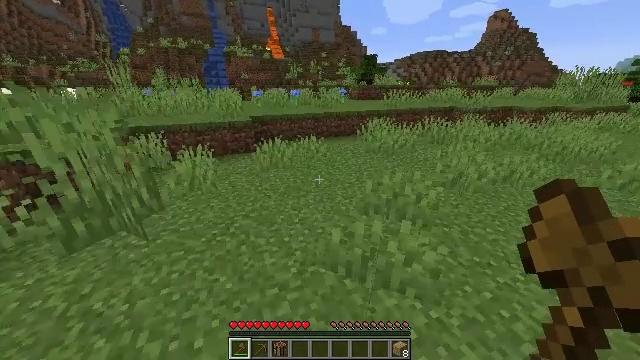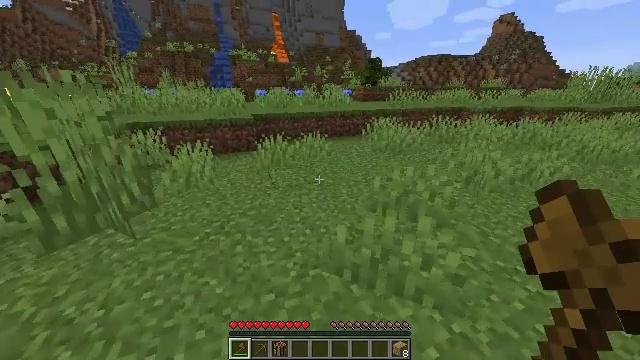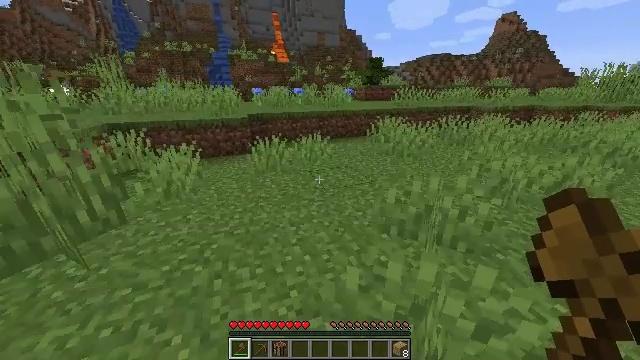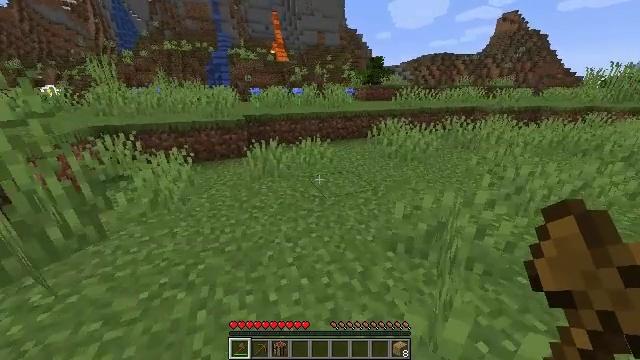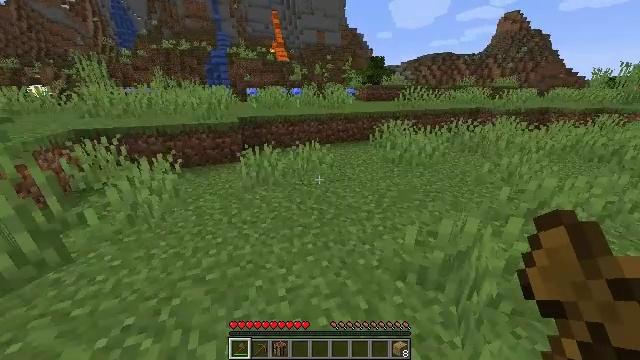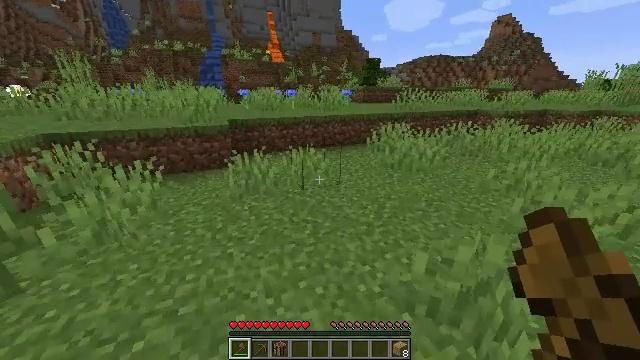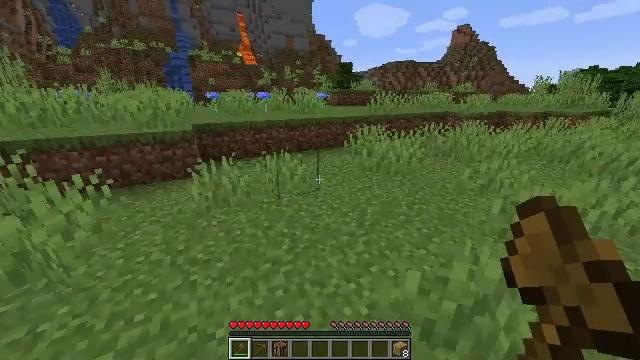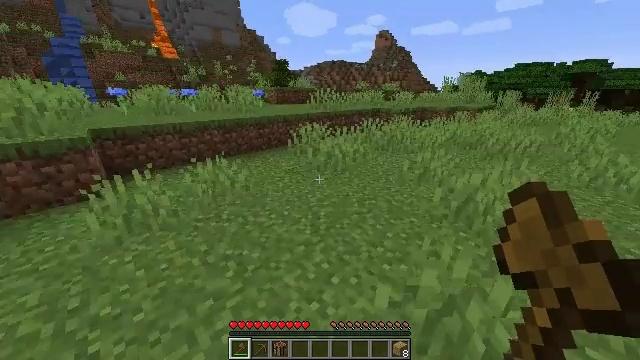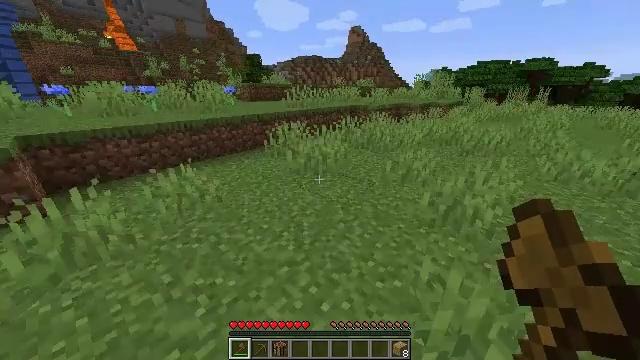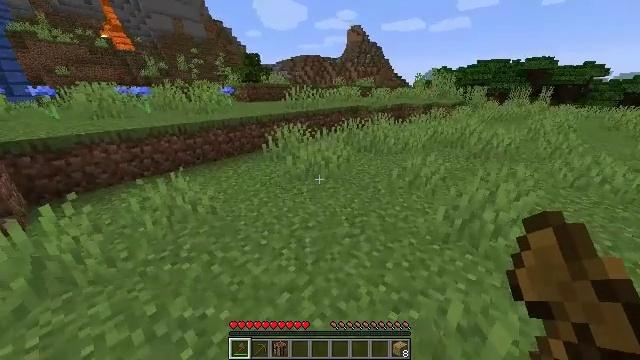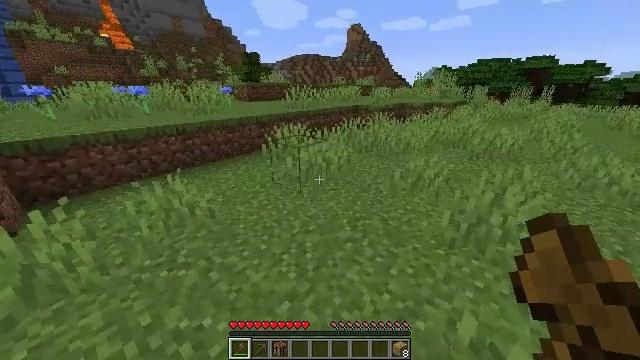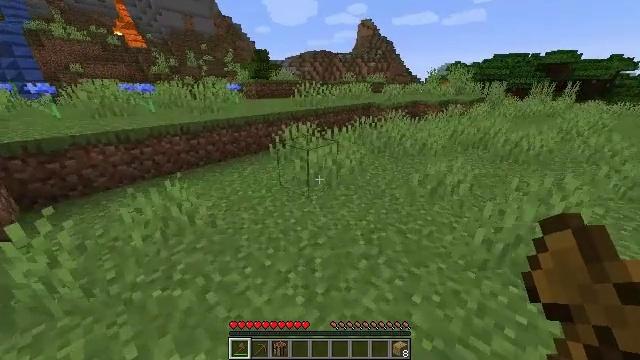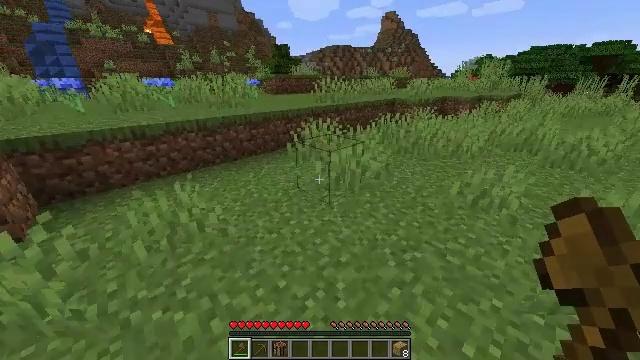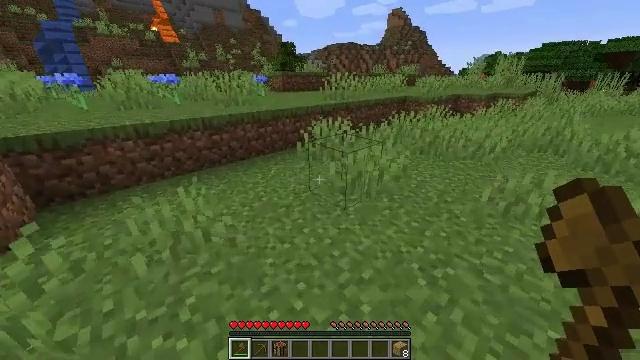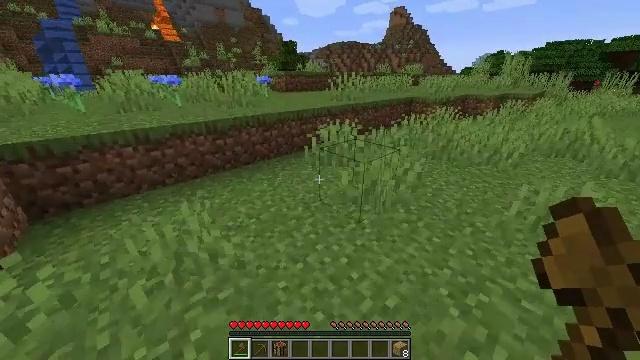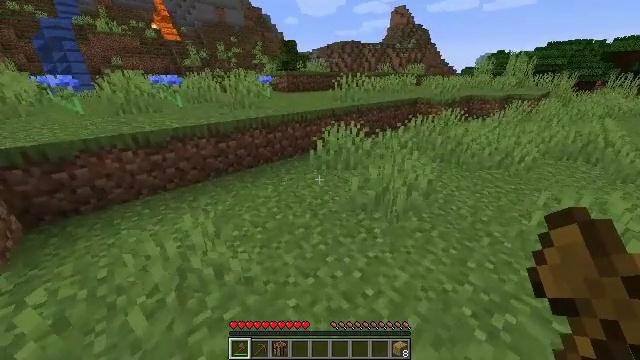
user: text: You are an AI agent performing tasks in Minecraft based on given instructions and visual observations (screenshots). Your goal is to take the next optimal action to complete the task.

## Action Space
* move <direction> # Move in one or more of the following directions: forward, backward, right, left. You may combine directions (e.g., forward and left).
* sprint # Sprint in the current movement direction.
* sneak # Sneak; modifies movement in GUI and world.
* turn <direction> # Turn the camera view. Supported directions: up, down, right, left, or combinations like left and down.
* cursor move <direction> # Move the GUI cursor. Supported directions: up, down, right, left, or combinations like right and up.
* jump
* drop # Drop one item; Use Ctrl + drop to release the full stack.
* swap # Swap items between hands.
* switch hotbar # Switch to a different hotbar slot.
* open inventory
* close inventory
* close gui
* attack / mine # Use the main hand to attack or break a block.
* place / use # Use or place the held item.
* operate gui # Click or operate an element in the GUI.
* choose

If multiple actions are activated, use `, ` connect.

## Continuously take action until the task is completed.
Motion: motion action
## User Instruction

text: Gather a cornflower for decorations.
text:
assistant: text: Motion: move forward, turn left and up
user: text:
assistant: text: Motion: move forward
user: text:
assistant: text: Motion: move forward
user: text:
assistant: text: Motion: move forward
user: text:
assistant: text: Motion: move forward, turn right
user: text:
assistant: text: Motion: move forward, turn right
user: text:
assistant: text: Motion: move forward, turn right
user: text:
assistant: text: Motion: move forward, turn right
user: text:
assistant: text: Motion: move forward
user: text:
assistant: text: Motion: move forward
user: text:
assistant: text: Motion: move forward, turn left
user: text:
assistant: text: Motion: move forward and move left, turn left and down
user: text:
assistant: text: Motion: move forward and move left, turn left
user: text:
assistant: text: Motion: move forward and move left
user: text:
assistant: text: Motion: move forward and move left
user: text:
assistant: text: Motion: move forward and move left
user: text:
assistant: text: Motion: move forward and move left
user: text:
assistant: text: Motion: move forward and move left
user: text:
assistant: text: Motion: move forward and move left
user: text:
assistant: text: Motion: move forward and move left
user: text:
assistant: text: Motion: move forward and move left, jump
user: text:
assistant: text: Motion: move forward and move left, jump
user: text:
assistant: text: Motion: move forward and move left, jump
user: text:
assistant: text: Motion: move forward and move left, jump
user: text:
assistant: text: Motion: move forward and move left, jump
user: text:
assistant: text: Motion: move forward and move left
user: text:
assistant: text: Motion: move forward and move left
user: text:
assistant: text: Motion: move forward and move left
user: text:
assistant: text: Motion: move forward and move left
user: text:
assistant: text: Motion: move forward and move left